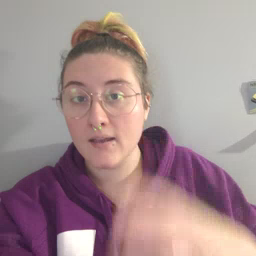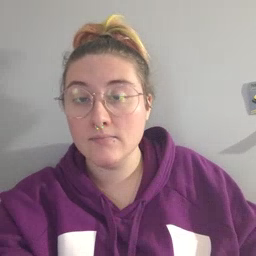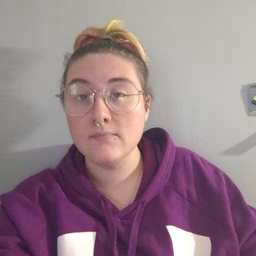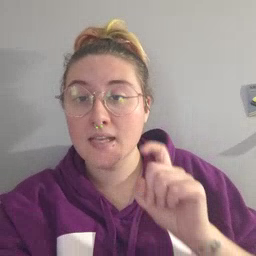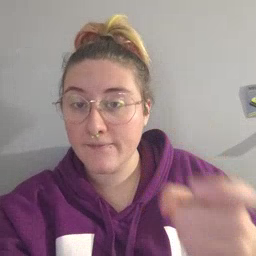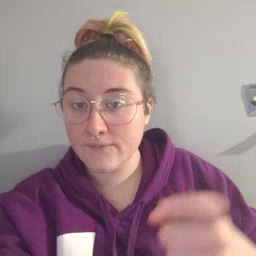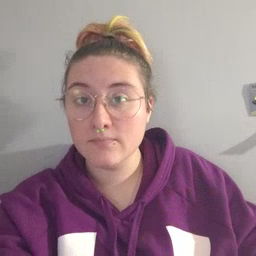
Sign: gift